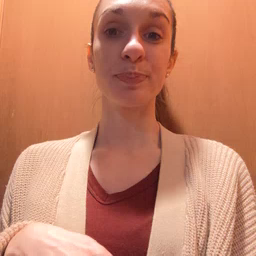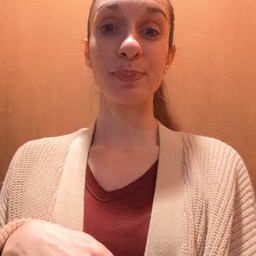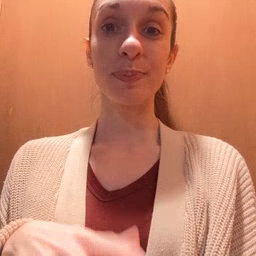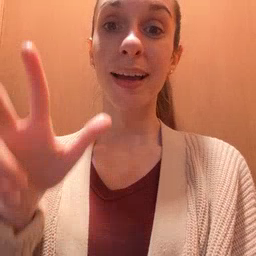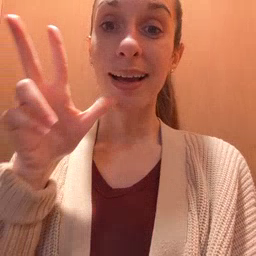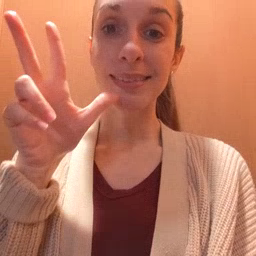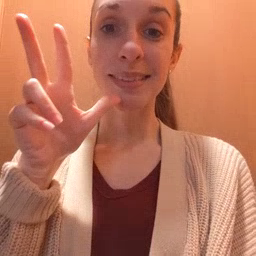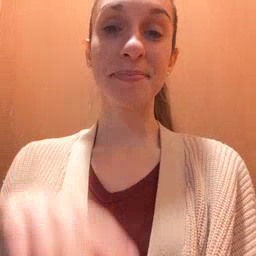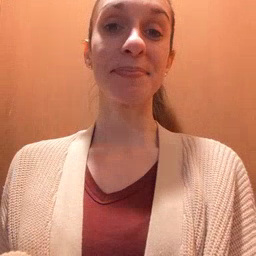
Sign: hen